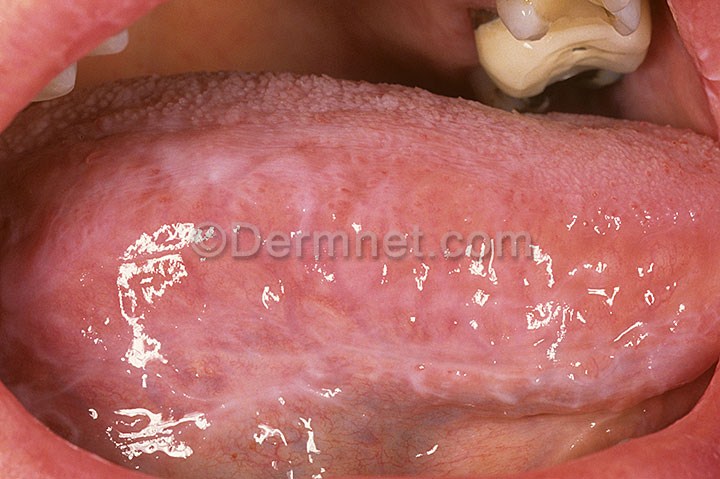
Disease: Psoriasis pictures Lichen Planus and related diseases